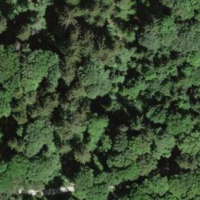
EUNIS habitat code: 44
Species observed at this site:
Orchis purpurea
Tussilago farfara
Argynnis paphia
Melittis melissophyllum
Pieris napi